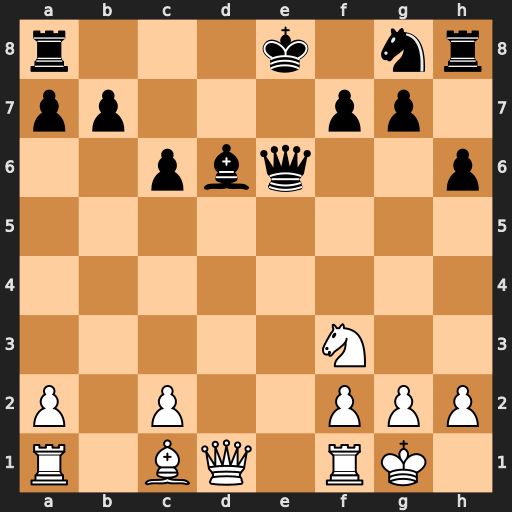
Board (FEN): r3k1nr/pp3pp1/2pbq2p/8/8/5N2/P1P2PPP/R1BQ1RK1
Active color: w
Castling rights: kq
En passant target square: -
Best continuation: Re1 O-O-O Rxe6 Bxh2+ Kxh2